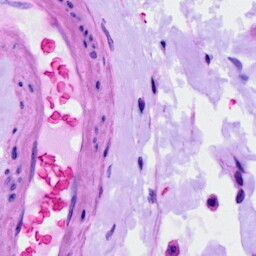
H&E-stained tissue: Ovarian